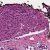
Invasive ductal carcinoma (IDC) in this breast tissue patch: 0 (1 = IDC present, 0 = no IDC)